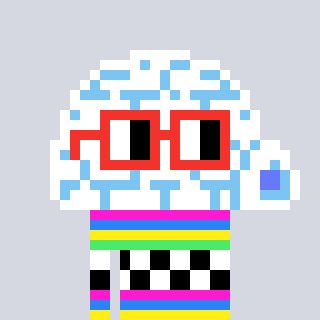
a pixel art character with square red glasses, a igloo-shaped head and a yellow-colored body on a cool background